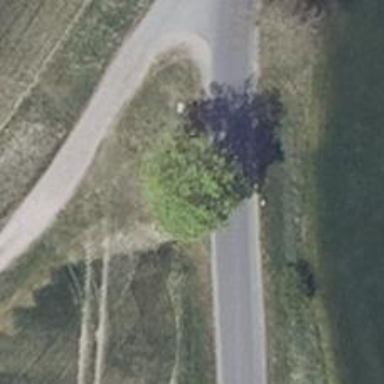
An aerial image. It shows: Deciduous broadleaved tree.